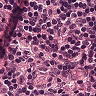
Metastatic tissue present: no